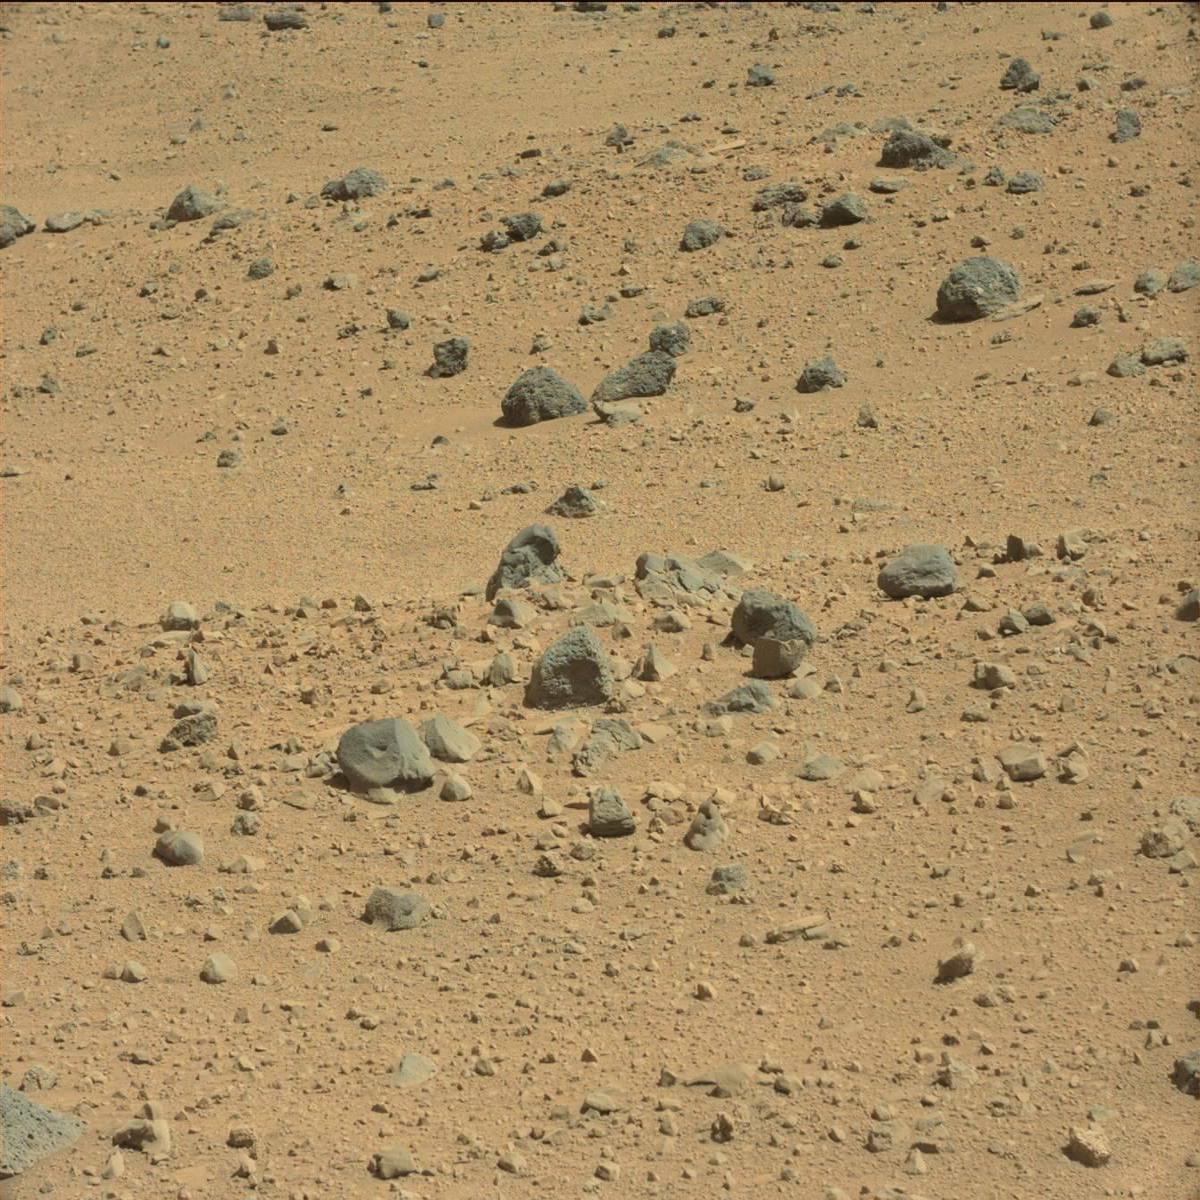
Terrain classes present: Bedrock, Rock, Sand / Soil